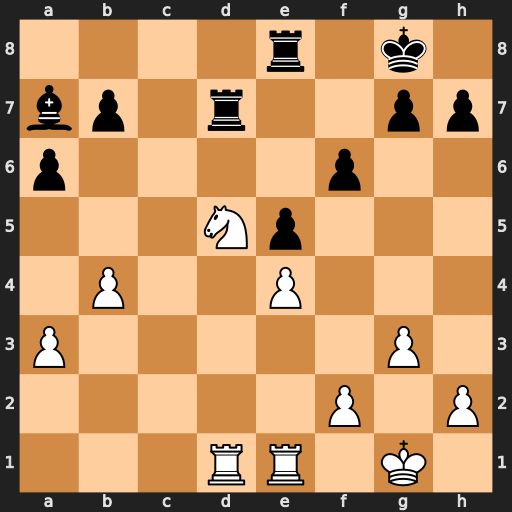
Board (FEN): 4r1k1/bp1r2pp/p4p2/3Np3/1P2P3/P5P1/5P1P/3RR1K1
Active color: w
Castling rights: -
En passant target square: -
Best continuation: Nxf6+ gxf6 Rxd7